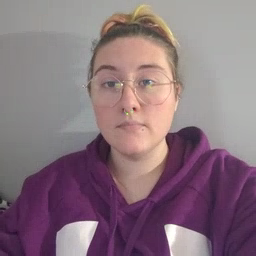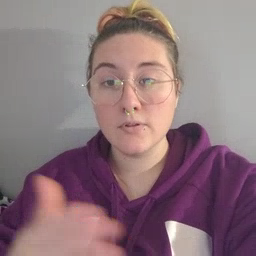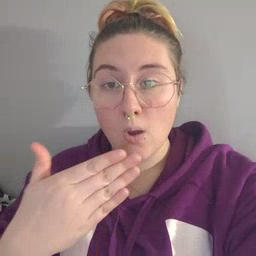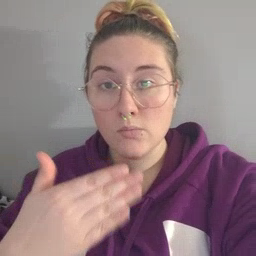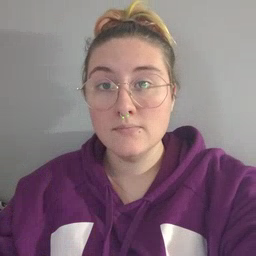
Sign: close